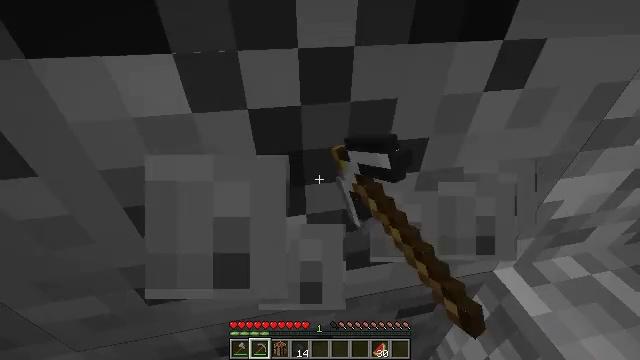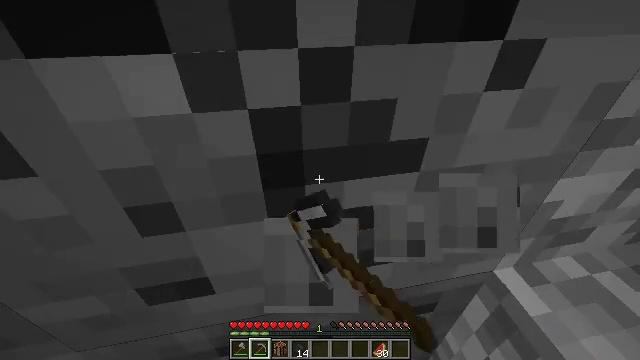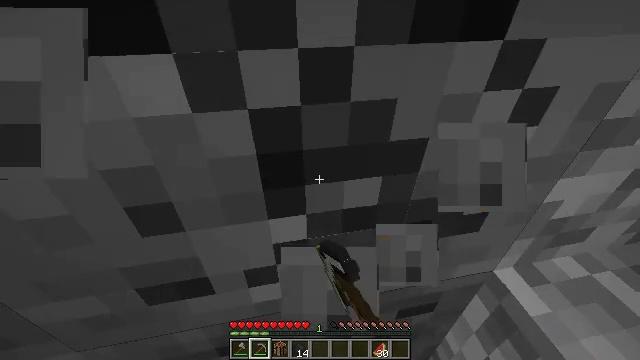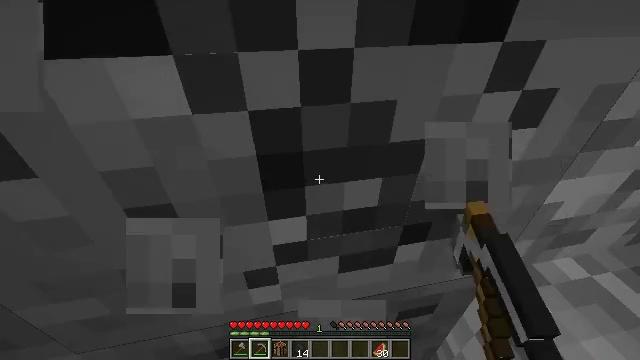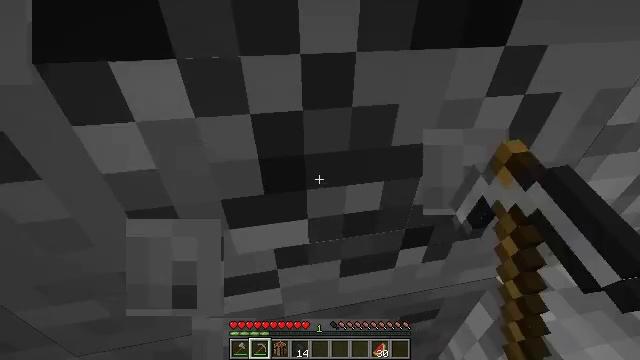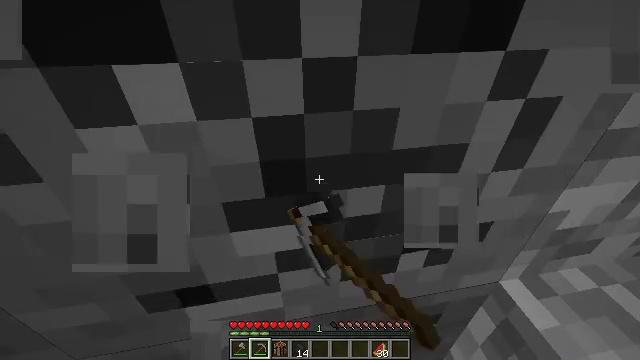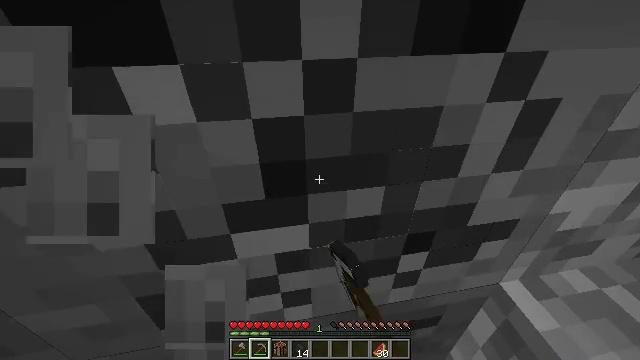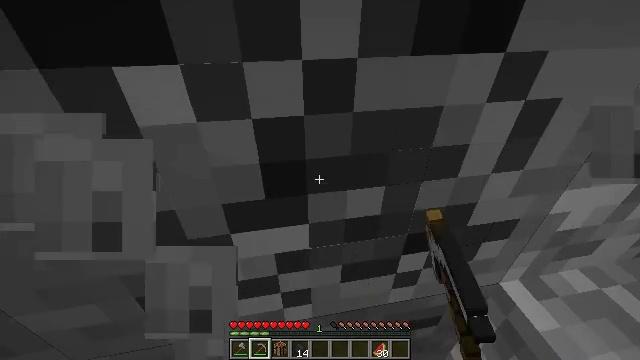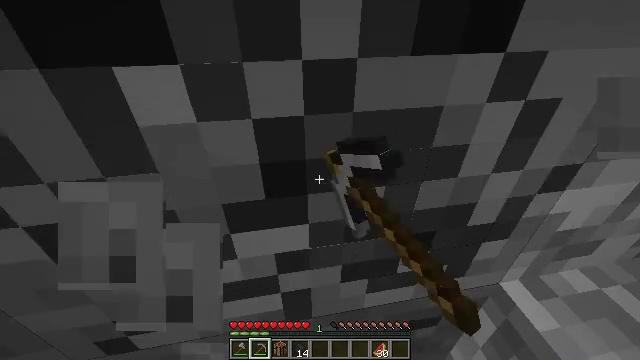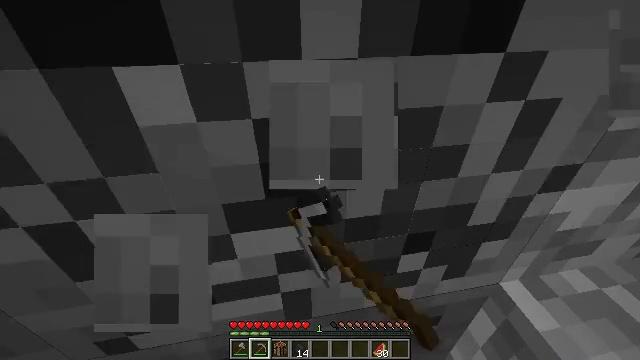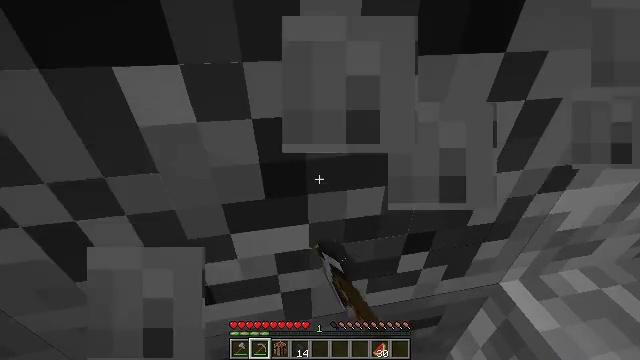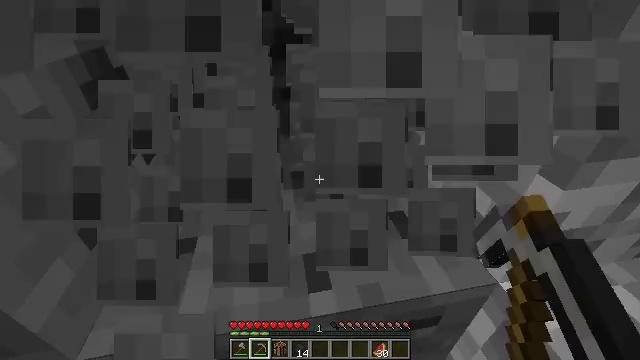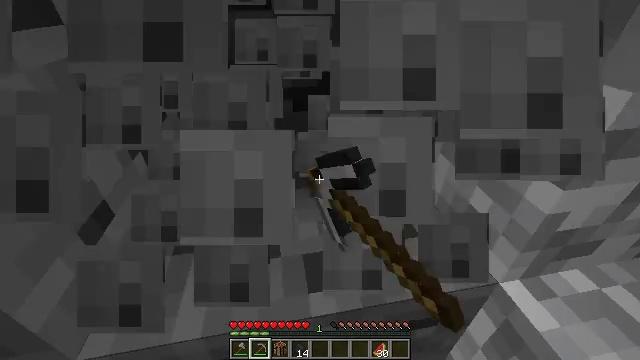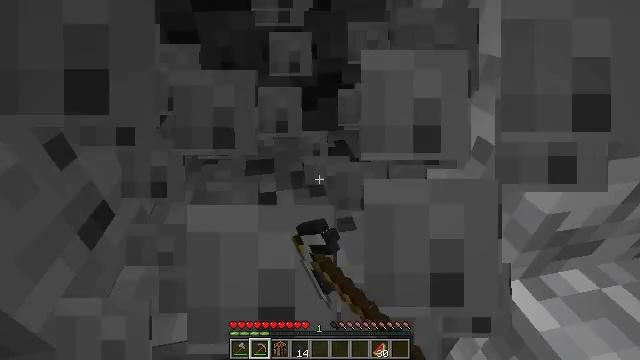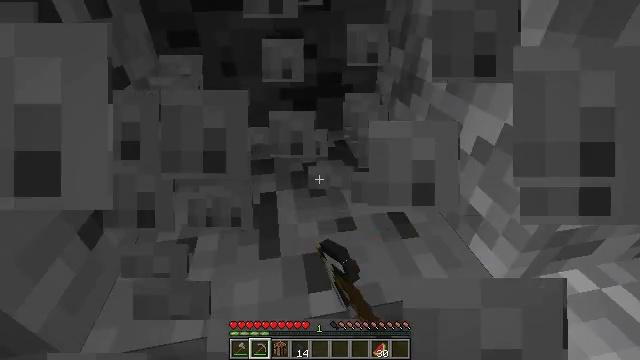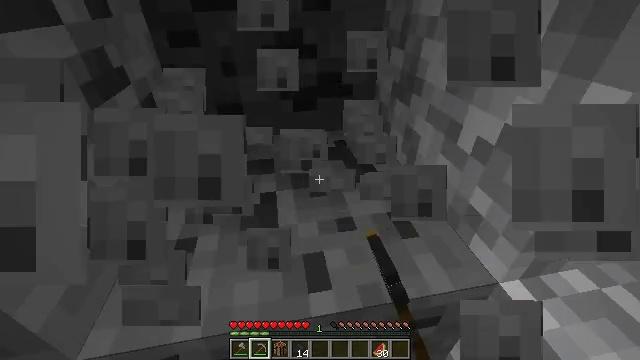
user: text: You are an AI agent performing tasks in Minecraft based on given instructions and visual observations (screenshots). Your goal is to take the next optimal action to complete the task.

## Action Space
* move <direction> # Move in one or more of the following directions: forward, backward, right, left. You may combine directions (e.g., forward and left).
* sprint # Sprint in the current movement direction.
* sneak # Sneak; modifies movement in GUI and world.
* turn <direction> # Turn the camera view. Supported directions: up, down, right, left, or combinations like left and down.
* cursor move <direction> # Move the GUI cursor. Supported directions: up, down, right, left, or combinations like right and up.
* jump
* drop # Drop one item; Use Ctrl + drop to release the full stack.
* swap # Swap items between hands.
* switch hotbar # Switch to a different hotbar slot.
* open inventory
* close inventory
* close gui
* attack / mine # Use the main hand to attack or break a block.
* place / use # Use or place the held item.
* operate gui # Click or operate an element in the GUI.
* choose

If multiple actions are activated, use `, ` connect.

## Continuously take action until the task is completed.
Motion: motion action
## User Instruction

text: Gather coal ore with a pickaxe.
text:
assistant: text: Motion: attack / mine
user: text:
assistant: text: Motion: attack / mine
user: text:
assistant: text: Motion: attack / mine
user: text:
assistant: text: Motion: attack / mine
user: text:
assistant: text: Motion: attack / mine
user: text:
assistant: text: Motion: attack / mine
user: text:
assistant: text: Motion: attack / mine
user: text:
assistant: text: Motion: attack / mine
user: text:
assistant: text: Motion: attack / mine
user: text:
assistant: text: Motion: attack / mine
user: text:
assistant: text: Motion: attack / mine
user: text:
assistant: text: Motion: attack / mine
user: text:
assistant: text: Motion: attack / mine
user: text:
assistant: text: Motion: attack / mine
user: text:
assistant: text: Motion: attack / mine
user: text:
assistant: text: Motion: attack / mine